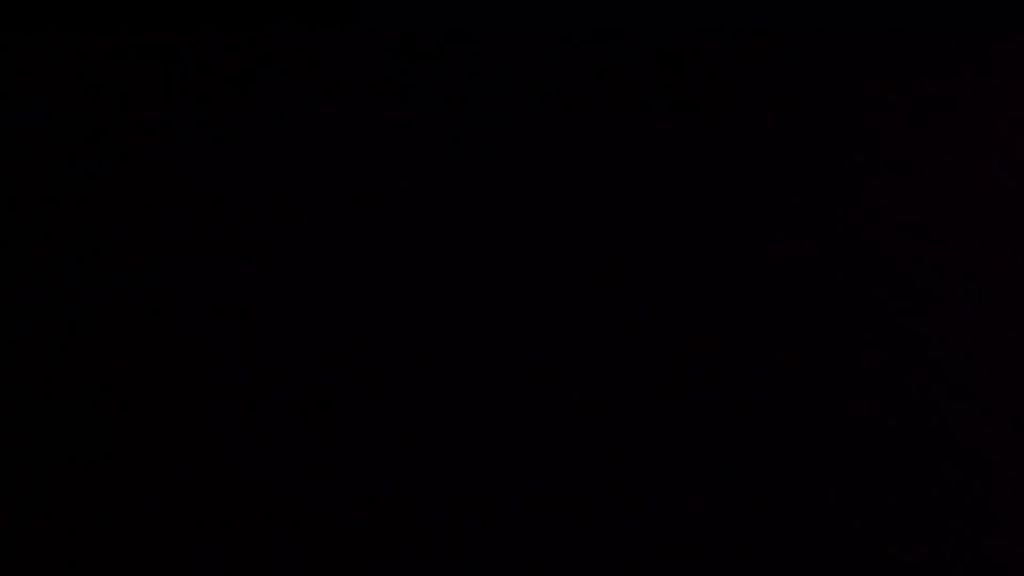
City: ottawa-gatineau